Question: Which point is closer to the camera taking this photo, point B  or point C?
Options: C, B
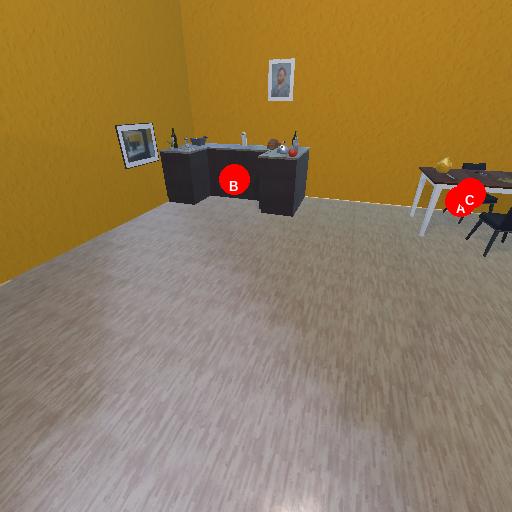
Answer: C